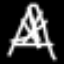
Label: The Eiffel Tower